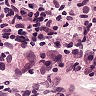
Metastatic tissue present: no